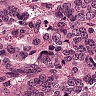
Metastatic tissue present: yes